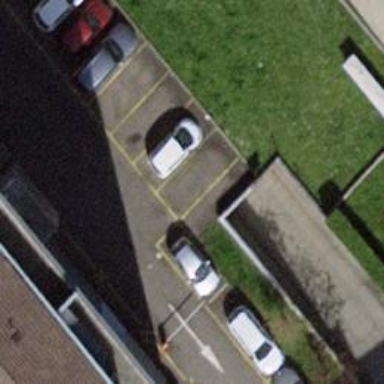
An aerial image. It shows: Parking entrance.